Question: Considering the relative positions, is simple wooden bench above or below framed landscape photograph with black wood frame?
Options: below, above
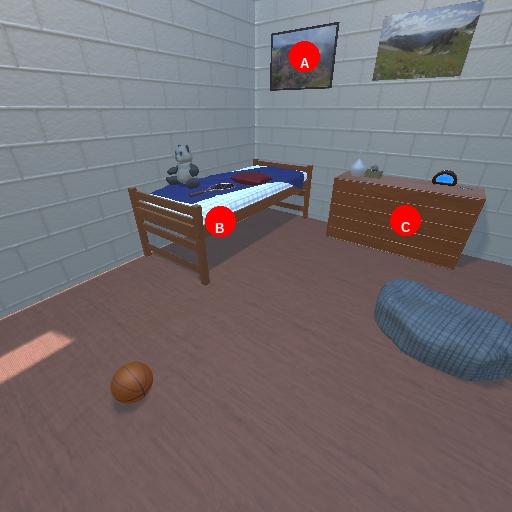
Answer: below